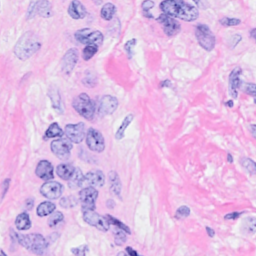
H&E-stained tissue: Breast